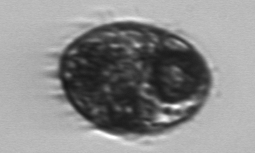
Label: Pleuronema